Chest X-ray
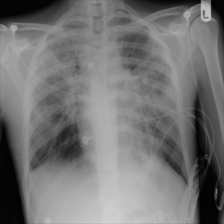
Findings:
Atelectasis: negative
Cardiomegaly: negative
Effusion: negative
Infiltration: positive
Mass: negative
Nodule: negative
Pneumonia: negative
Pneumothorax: negative
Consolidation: negative
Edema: negative
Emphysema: negative
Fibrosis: negative
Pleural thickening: negative
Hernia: negative